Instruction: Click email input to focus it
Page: traveler
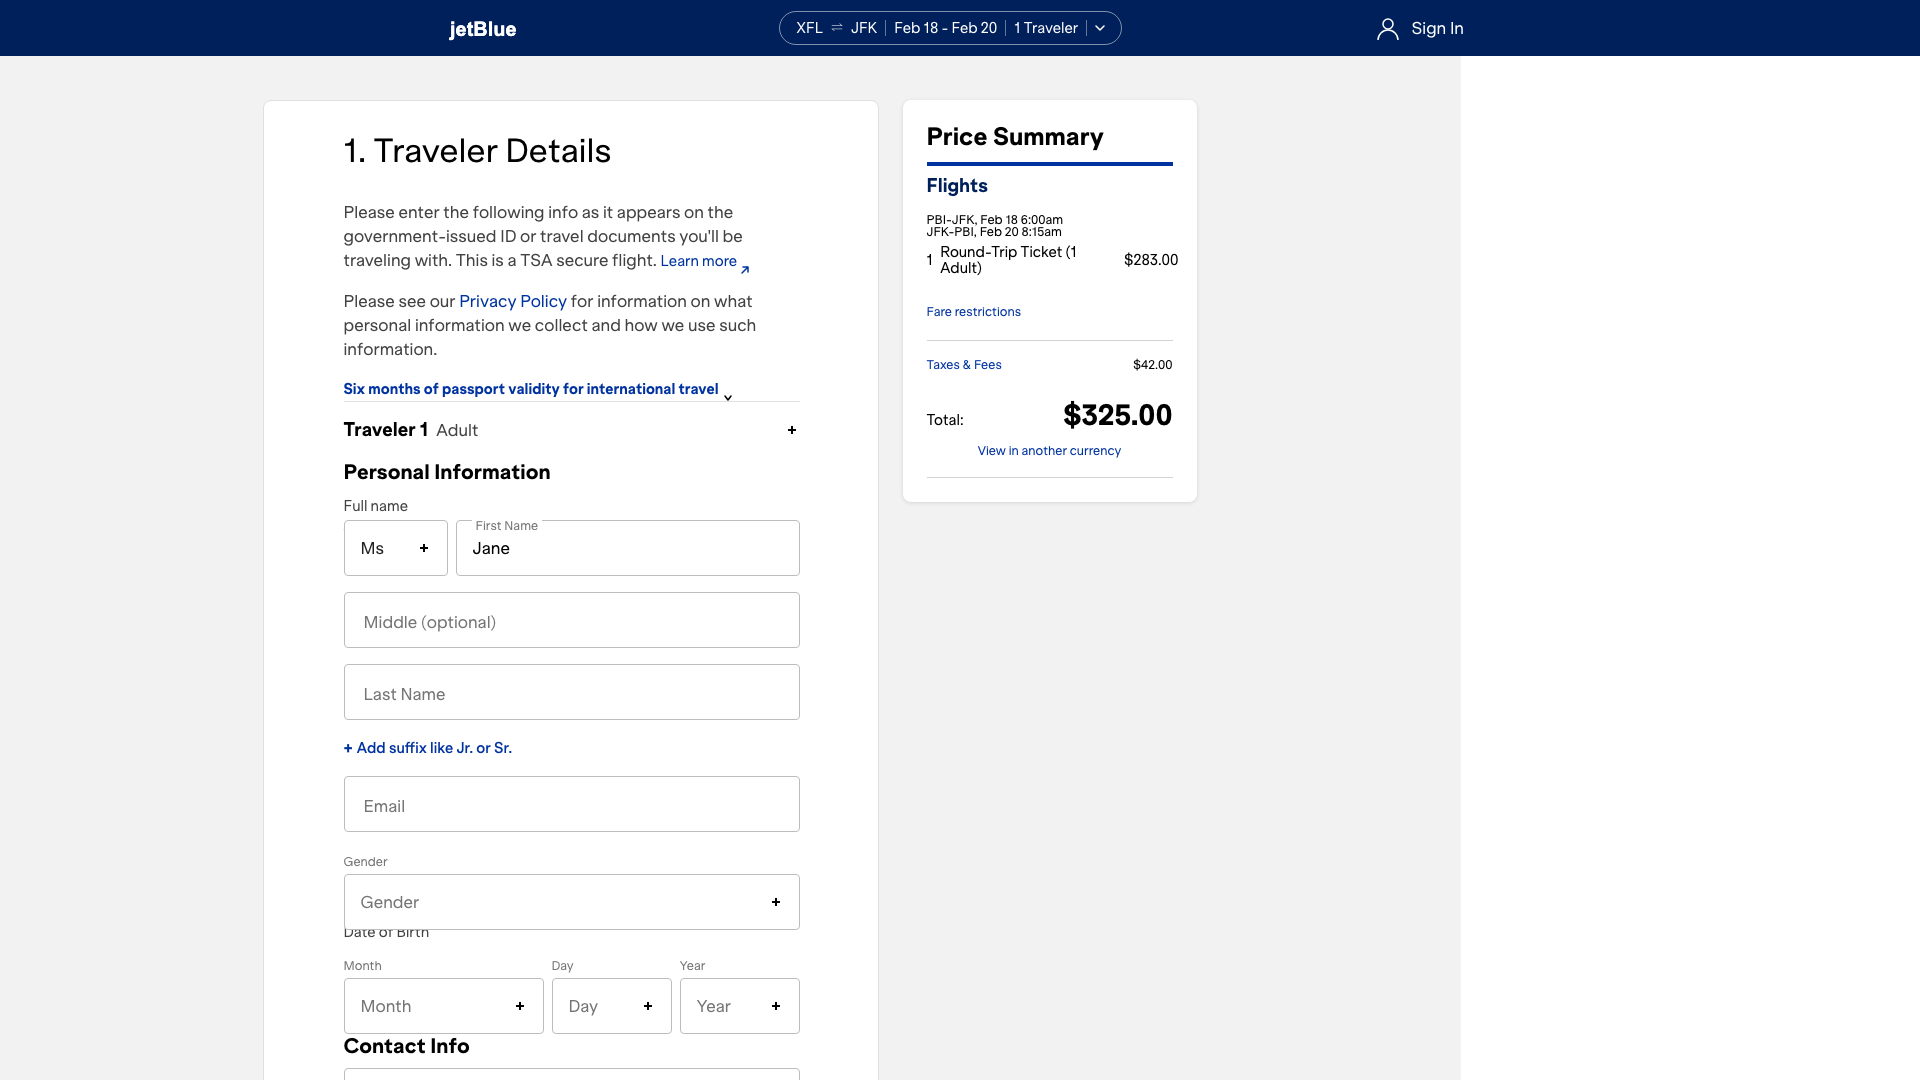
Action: click